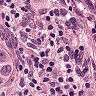
Metastatic tissue present: yes